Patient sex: M
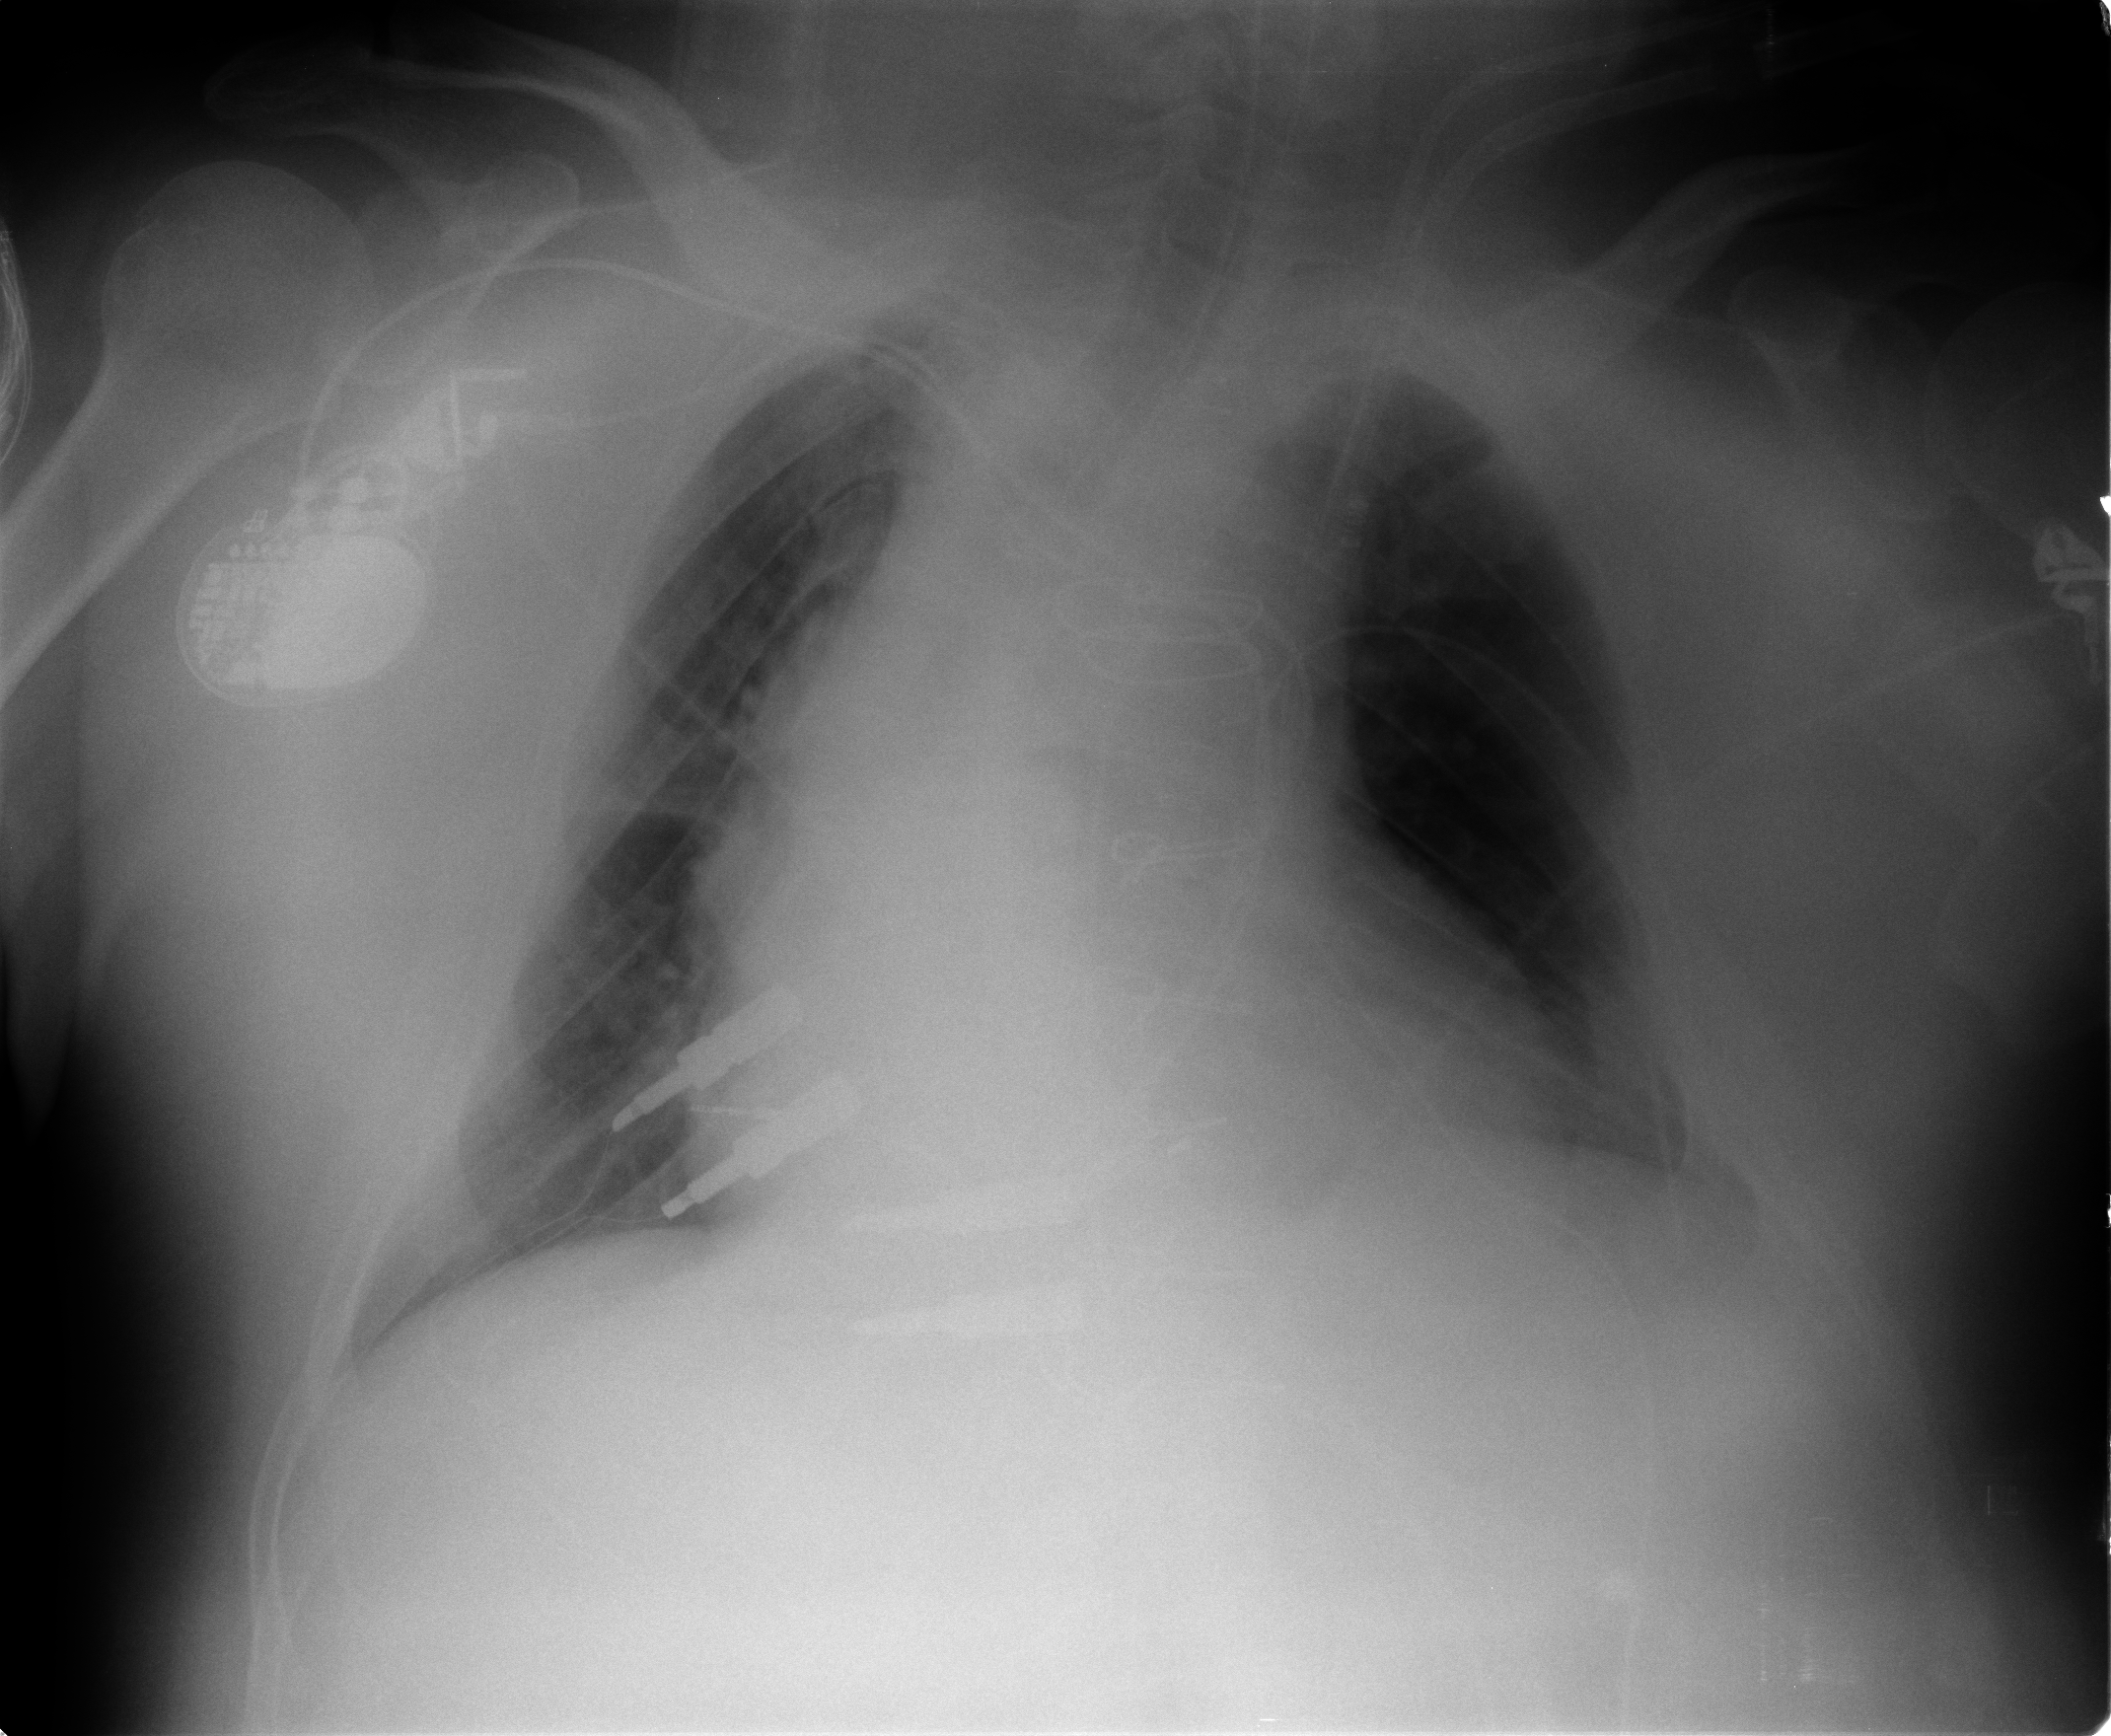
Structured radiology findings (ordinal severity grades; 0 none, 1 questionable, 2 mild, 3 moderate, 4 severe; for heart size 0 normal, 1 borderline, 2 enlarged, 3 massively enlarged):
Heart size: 2
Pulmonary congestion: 0
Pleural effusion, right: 0
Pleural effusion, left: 2
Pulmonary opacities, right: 0
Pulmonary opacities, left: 0
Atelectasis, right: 0
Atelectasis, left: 0